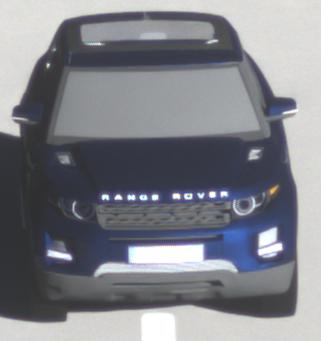
Make: Land Rover
Model: Range Rover Evoque 2.0 Si4
Detailed model: Range Rover Evoque (I)
Model produced from: 2011/08
Model produced until: 2013/11
Doors: 5
Color: blue
Road condition: dry road
Daytime: sunrise or sunset
Contrast: medium contrast